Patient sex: F
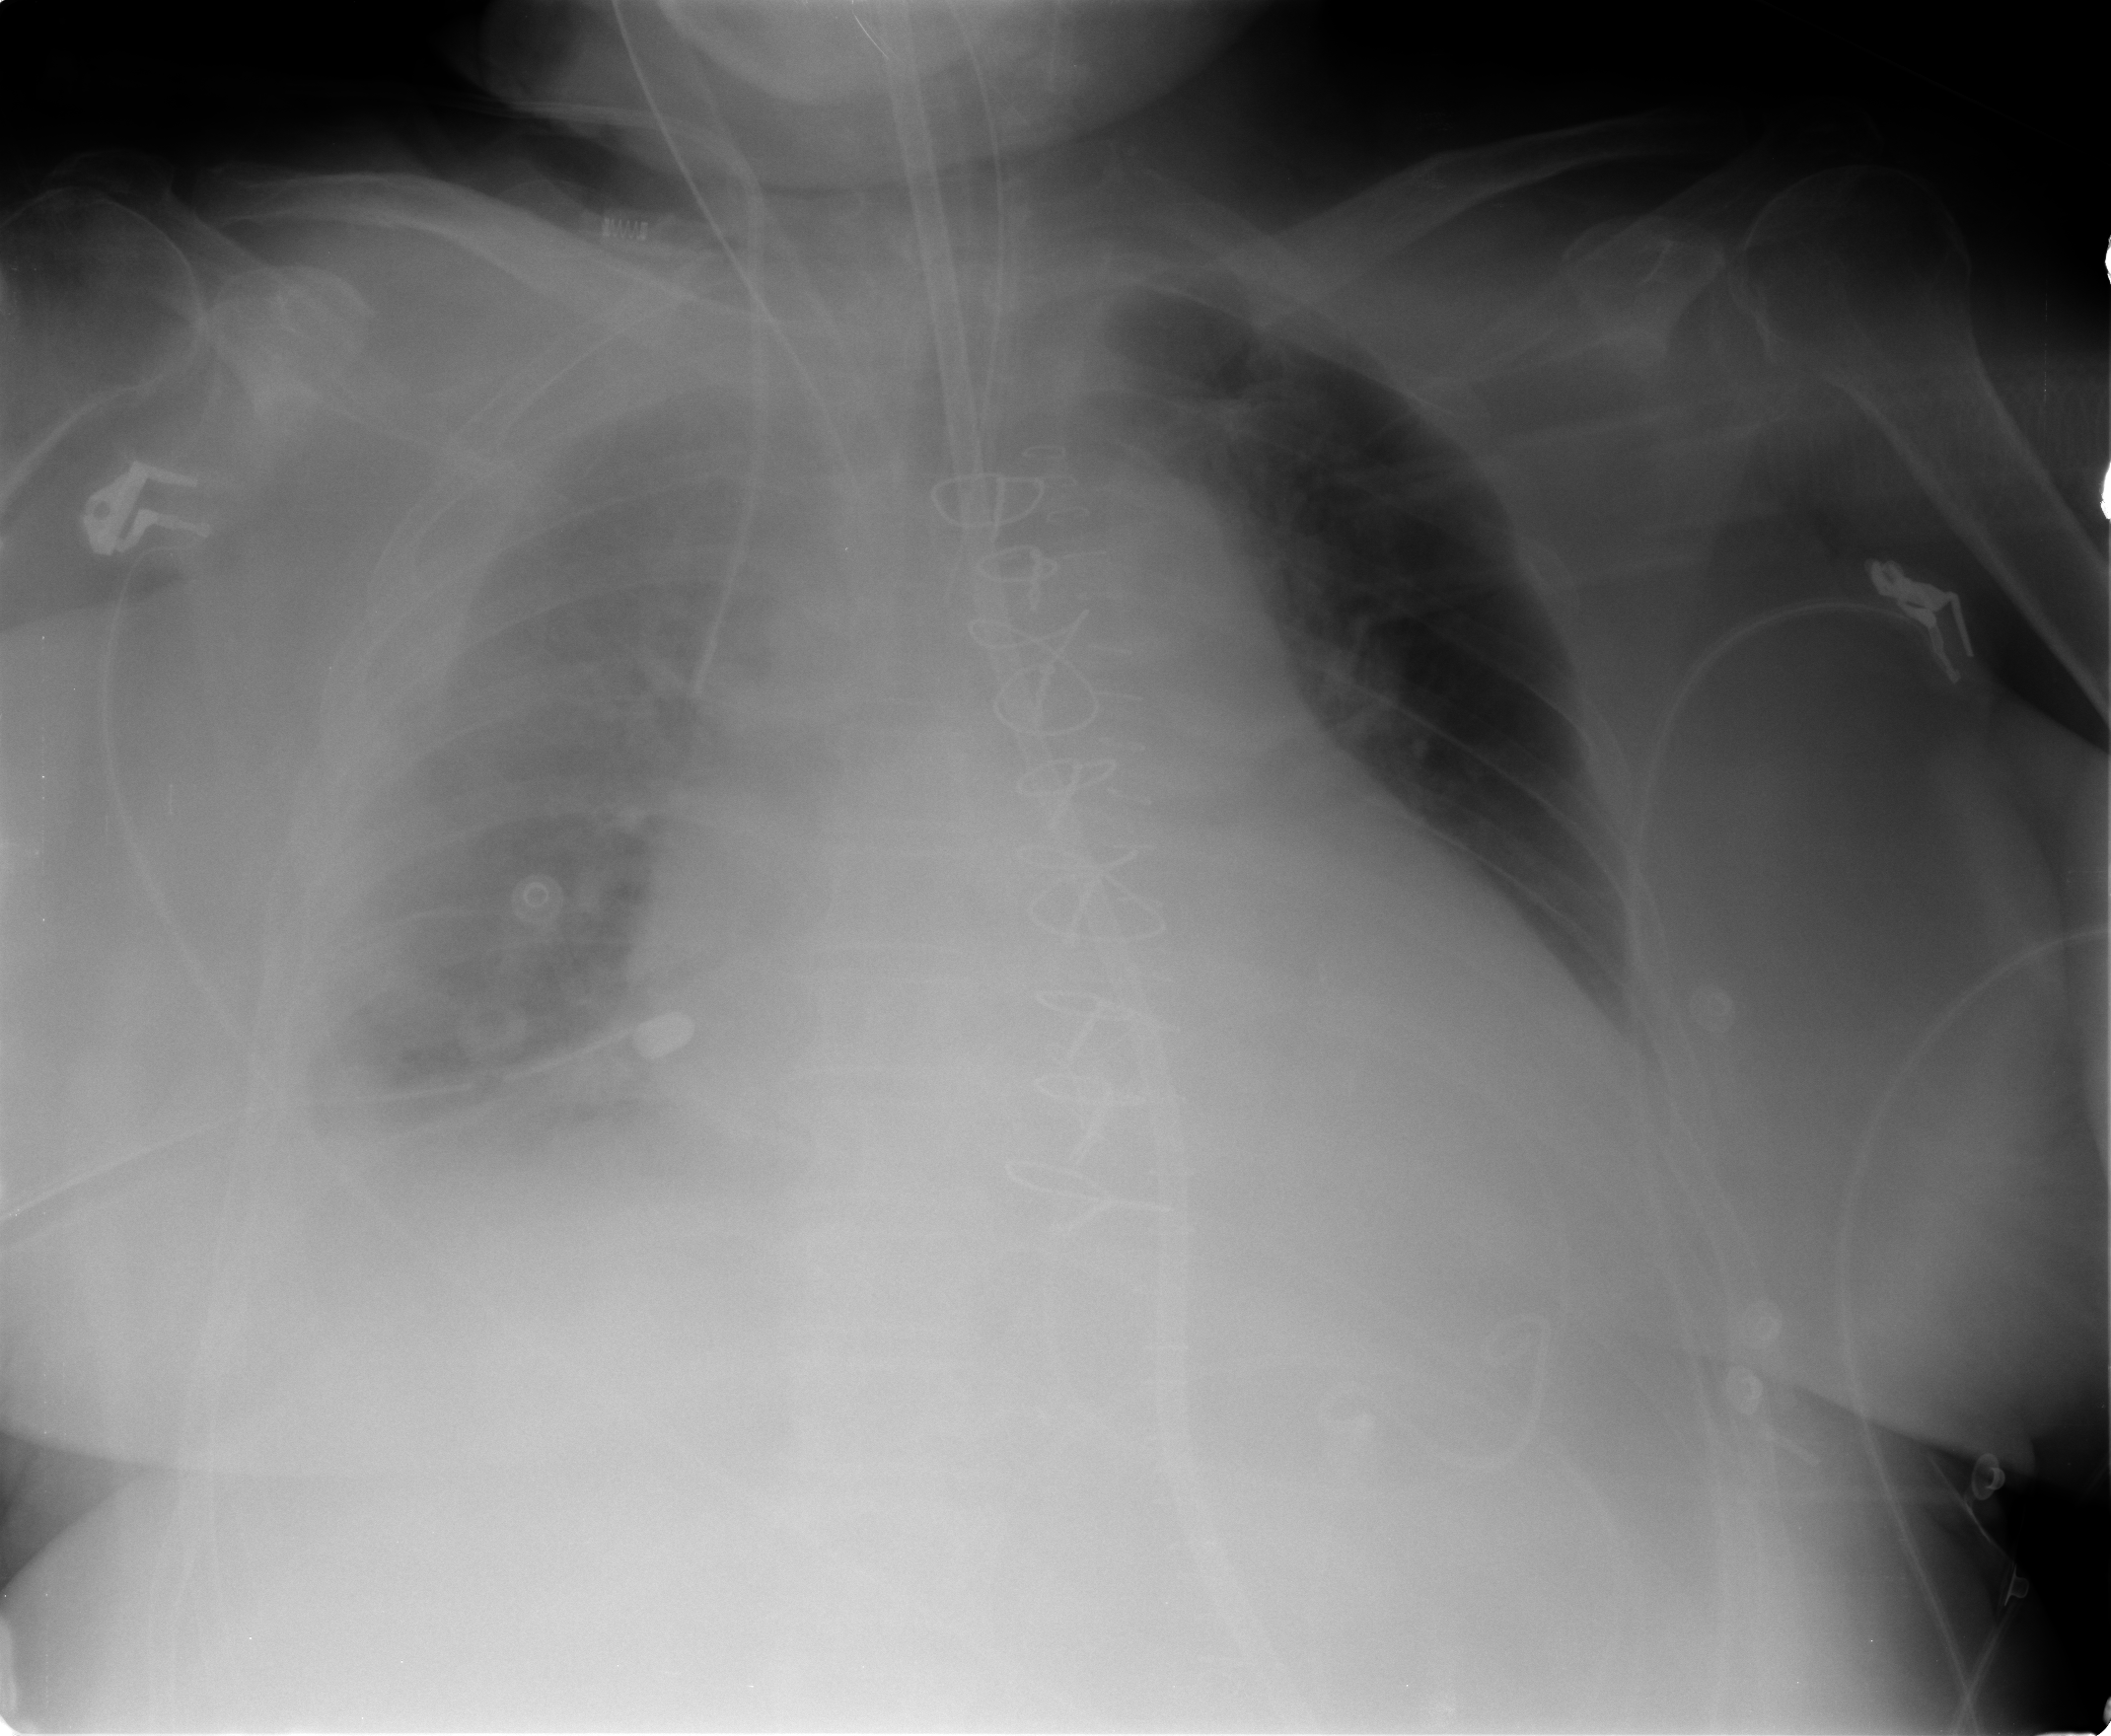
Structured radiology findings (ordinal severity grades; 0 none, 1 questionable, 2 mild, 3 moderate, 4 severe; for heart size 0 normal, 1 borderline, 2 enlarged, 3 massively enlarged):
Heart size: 2
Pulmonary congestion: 0
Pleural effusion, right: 3
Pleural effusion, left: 2
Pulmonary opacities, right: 2
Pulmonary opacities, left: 0
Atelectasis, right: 2
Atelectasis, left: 2